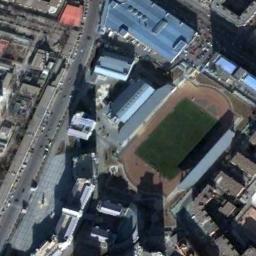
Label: stadium